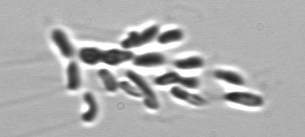
Label: Dinobryon